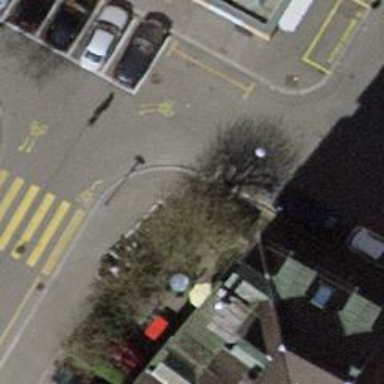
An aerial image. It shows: Bicycle parking area with stands.